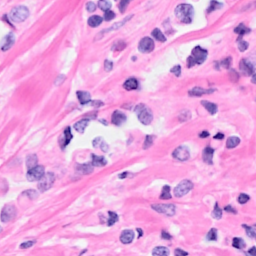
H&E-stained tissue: Breast